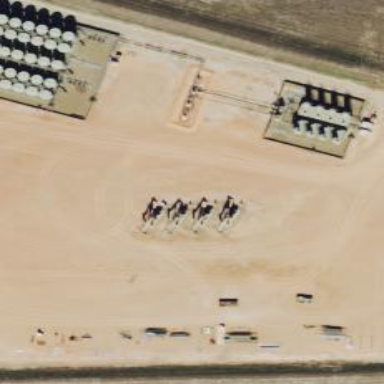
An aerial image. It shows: Petroleum well.